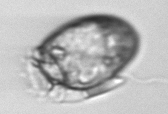
Label: Dinophysis_acuminata